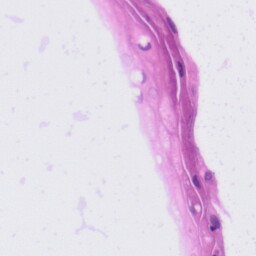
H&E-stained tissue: Tonsil